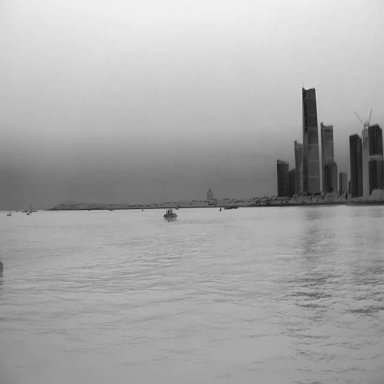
There is a container_ship in the infrared image.